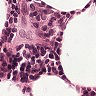
Metastatic tissue present: no